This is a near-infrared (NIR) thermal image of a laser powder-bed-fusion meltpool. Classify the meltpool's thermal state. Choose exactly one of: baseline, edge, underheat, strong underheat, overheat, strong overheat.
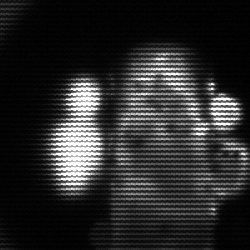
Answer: strong underheat